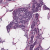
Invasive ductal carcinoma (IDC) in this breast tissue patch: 1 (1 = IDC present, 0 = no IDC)